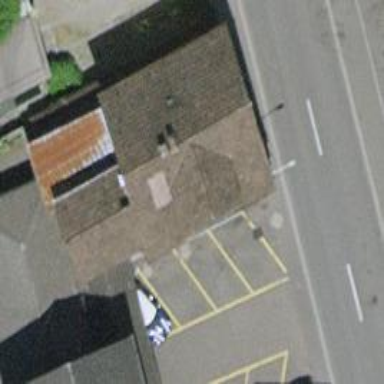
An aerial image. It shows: Restaurant.